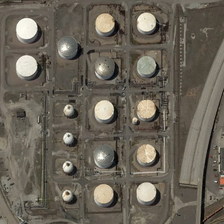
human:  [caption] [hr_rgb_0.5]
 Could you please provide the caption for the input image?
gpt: many white storage tanks are near a building .

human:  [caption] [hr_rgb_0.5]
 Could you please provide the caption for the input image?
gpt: many white storage tanks are near a building .

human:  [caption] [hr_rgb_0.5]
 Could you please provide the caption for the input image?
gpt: many white storage tanks are near a building .

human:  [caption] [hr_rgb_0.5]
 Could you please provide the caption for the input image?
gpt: many white storage tanks are near a building .

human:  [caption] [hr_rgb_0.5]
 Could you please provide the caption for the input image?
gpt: many white storage tanks are near a building .